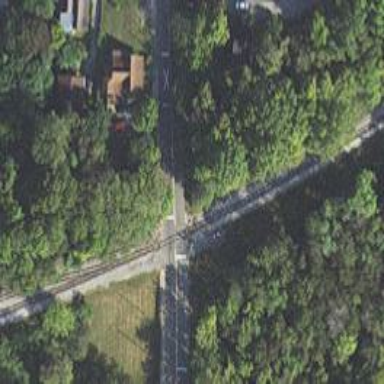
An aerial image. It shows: Level crossing along the railway.